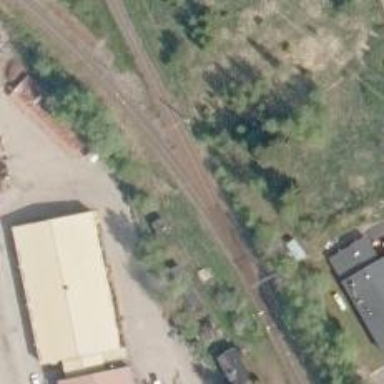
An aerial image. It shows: Railway signal supported by catenary mast.